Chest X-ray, PA view. Patient: 47 years old, sex F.
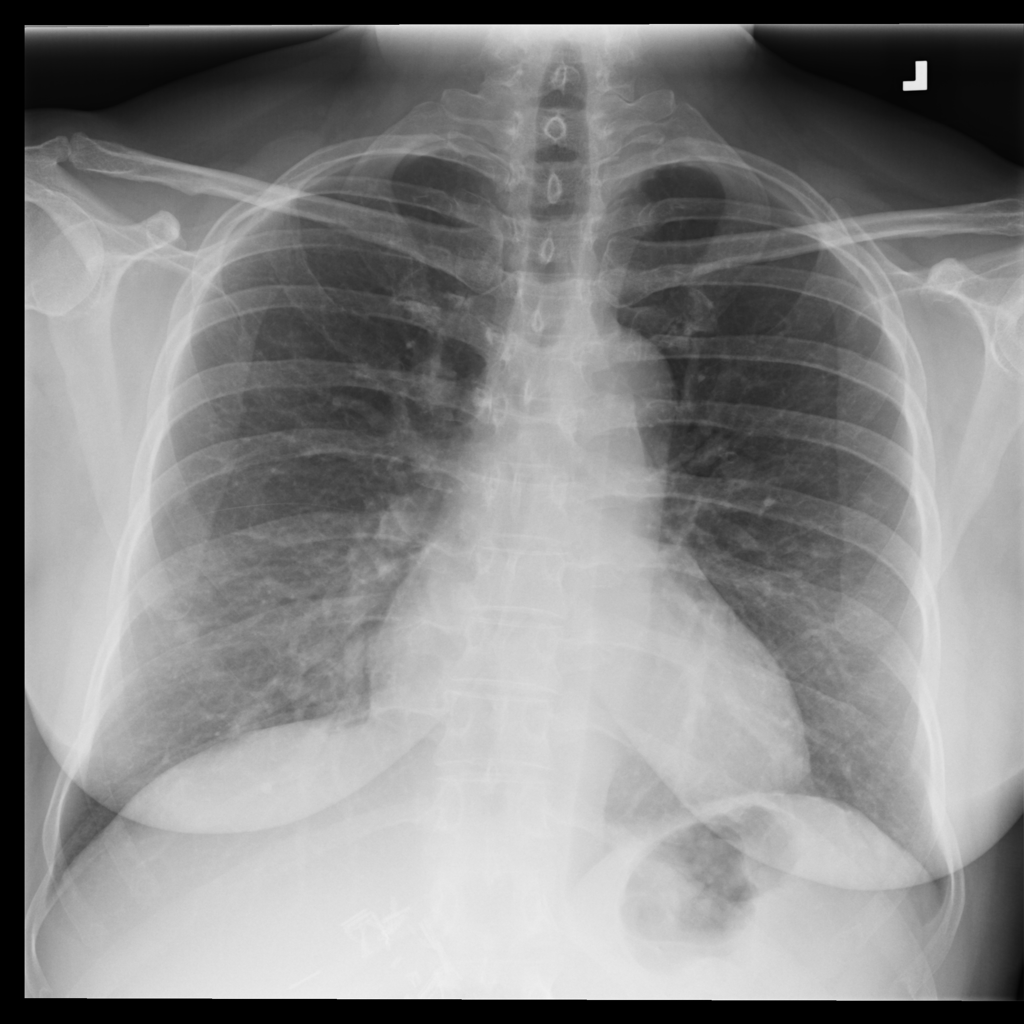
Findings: Nodule